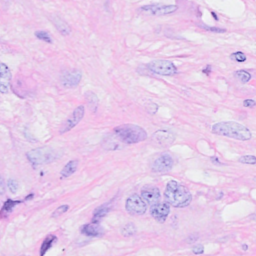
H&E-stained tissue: Breast